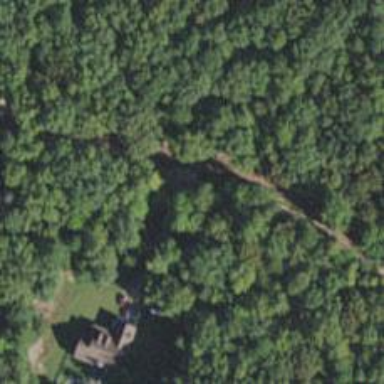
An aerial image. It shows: Driveway leading to service road.